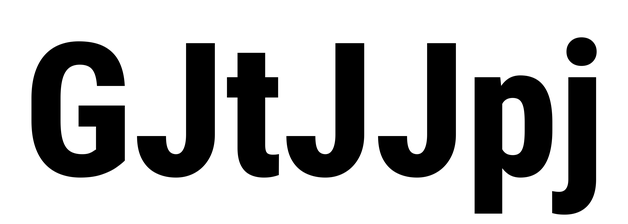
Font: Roboto_Condensed_ExtraBold